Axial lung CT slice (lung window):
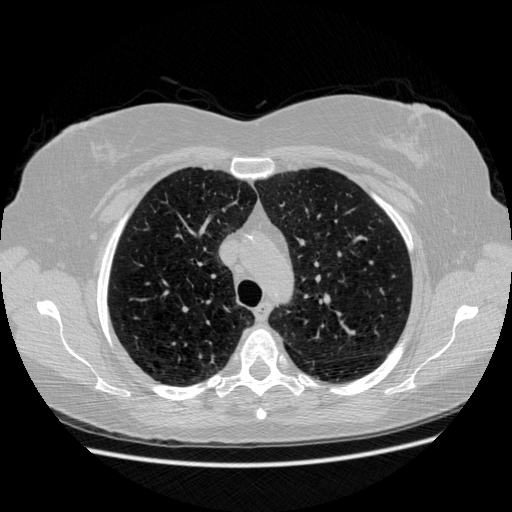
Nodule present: no